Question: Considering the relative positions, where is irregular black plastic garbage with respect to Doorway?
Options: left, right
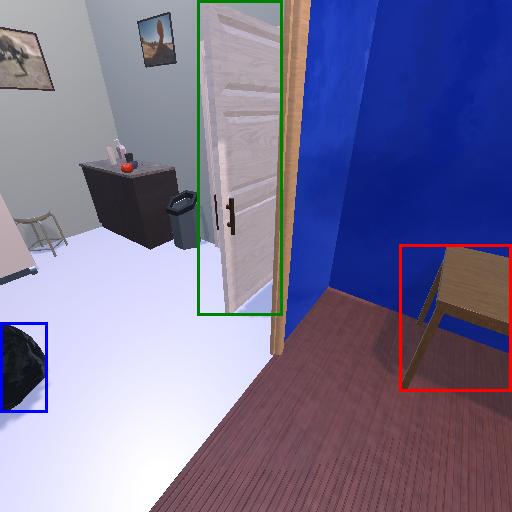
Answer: left